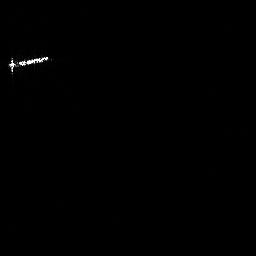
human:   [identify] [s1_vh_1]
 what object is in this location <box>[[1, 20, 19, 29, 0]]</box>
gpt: <ref>1 medium ship at the top left</ref>